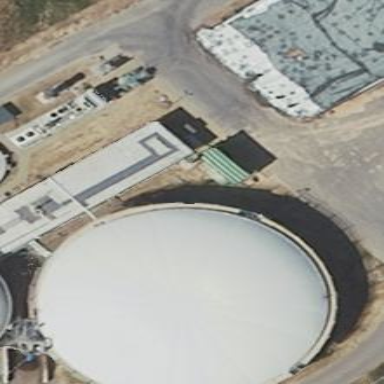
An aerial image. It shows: Silo building.